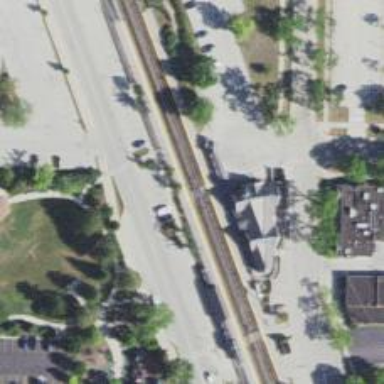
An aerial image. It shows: Railway crossing.